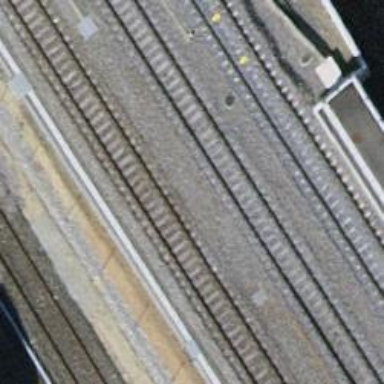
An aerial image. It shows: Siding railway line with electrified contact line for the trains.